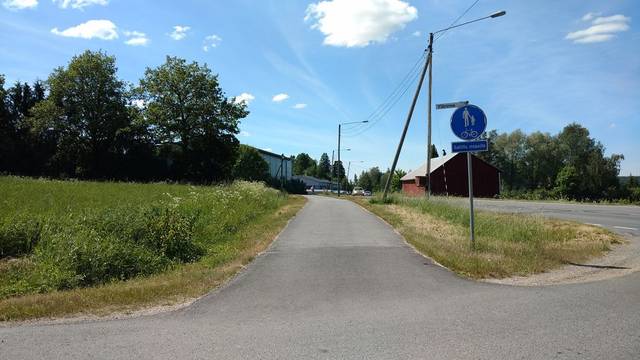
Region: Finland
Coordinates: 60.41, 23.186